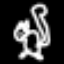
Label: squiggle